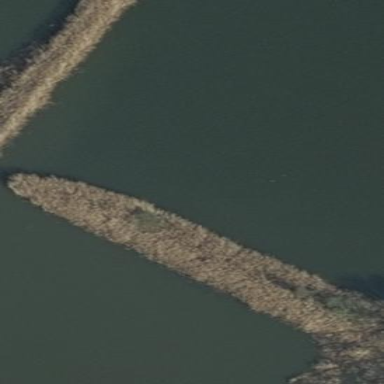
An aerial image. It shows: Reedbed in wetland area.